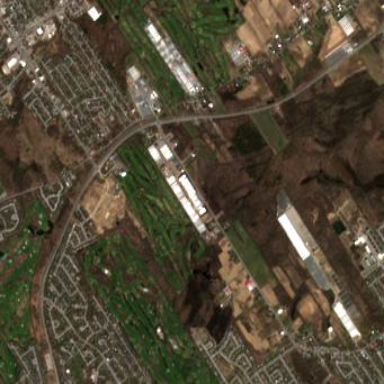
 place for golfing and leisure activities."